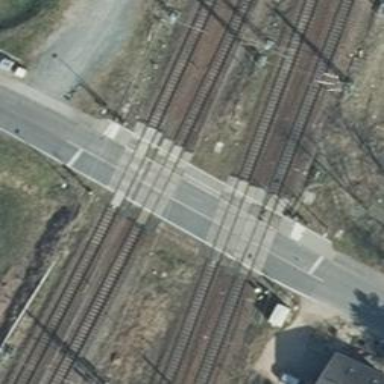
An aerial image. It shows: Level crossing with lights and saltire markings. The crossing has double half barrier.